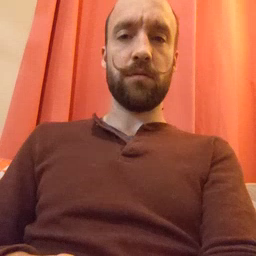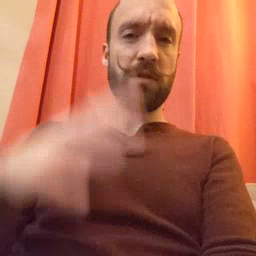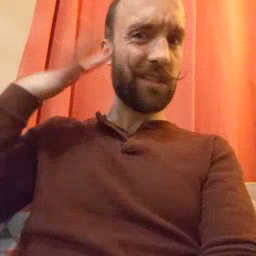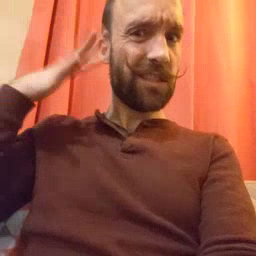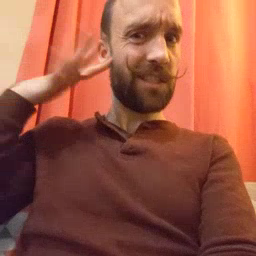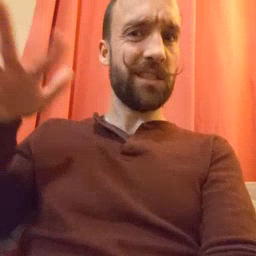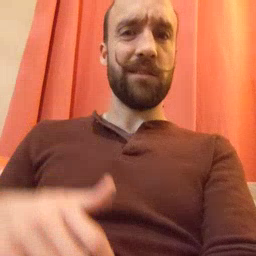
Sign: noisy